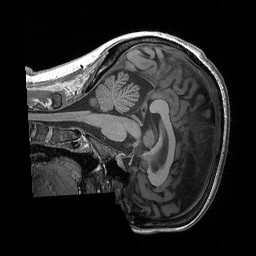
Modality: T1w
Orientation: sagittal
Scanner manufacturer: siemens
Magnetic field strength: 3 T
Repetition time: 2.3 s
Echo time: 0.00298 s